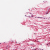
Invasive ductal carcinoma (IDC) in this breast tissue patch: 0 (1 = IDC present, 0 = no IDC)